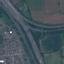
Land use / land cover class: Highway